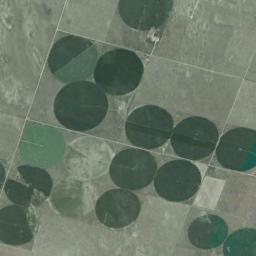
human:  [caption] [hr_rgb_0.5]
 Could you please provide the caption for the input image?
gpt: Some green circle farmland are in the bare land .

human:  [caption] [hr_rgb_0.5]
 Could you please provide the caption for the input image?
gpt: Several circular farmlands with different colors are neatly arranged on the ground and some roads go through the ground .

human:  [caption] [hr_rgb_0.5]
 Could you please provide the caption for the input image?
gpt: Dozens of neatly arranged green circular farmlands of various sizes .

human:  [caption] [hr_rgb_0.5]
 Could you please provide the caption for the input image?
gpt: The circular farmland is mainly on the left .

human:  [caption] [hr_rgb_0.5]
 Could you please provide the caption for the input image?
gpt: There are many cultivated circular farmlands of the same size arranged nearly .